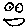
Label: smiley face